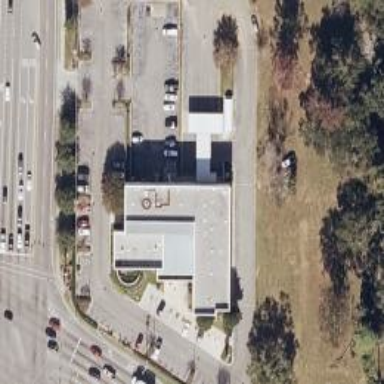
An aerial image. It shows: Building.